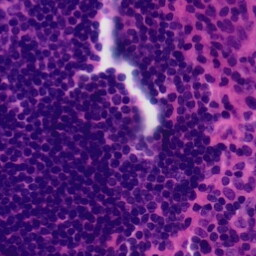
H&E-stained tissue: Tonsil